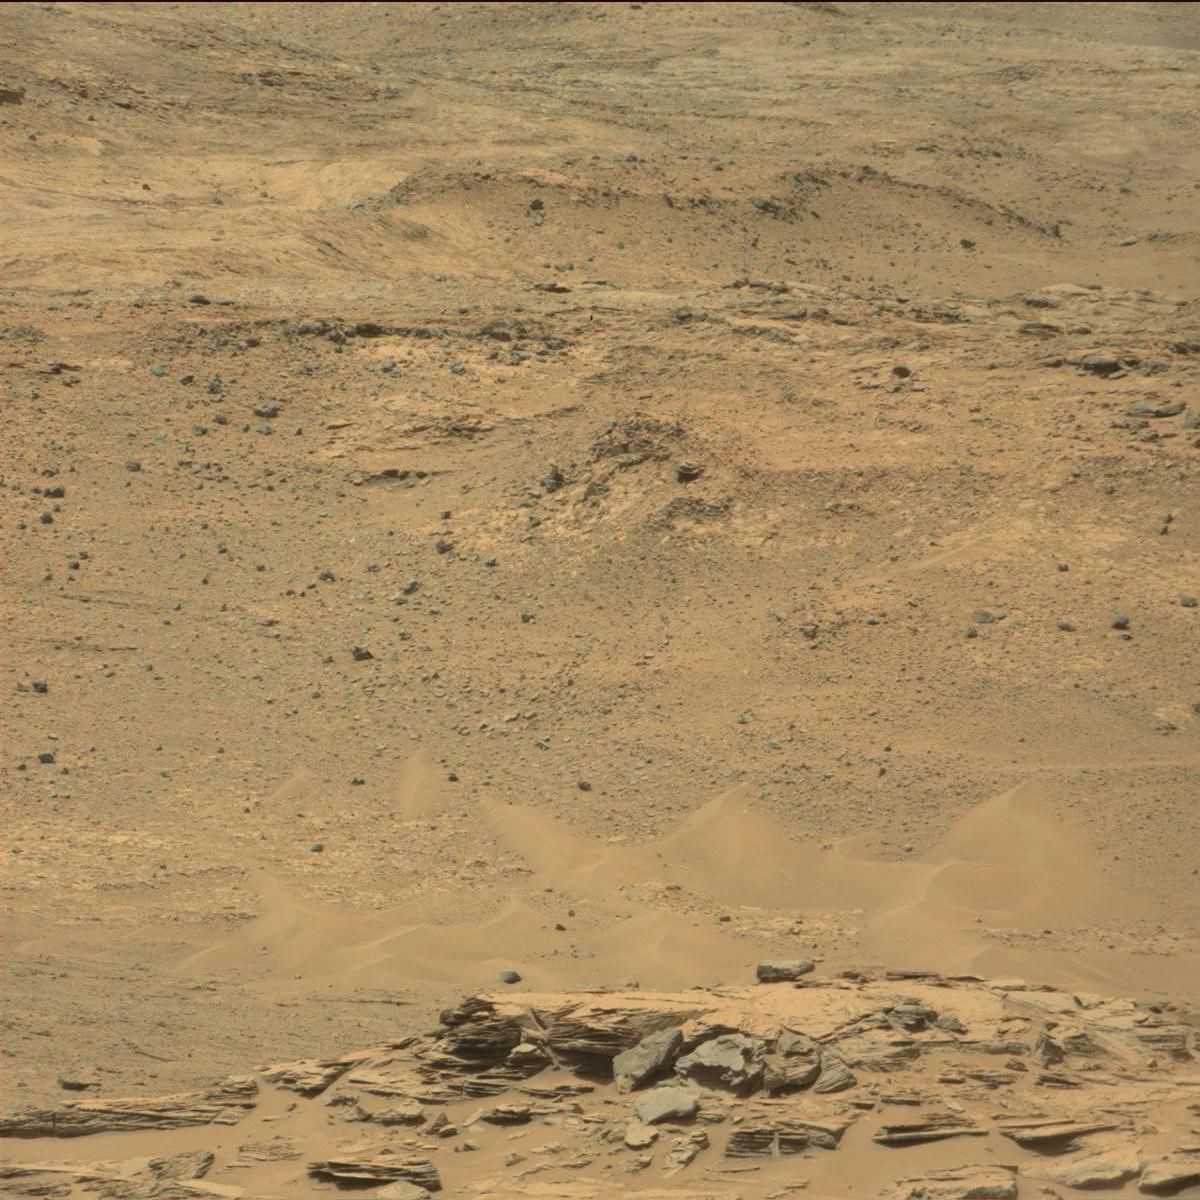
Terrain classes present: Bedrock, Rock, Sand / Soil